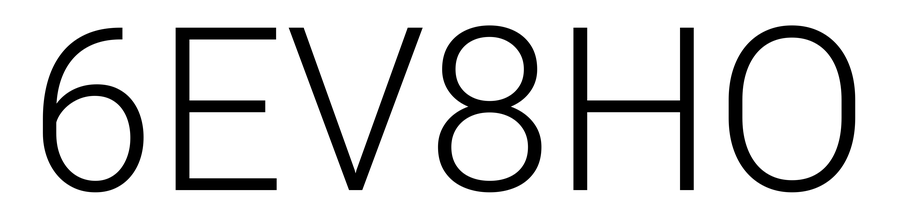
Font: Roboto_Light